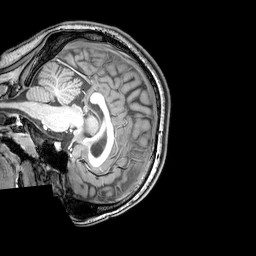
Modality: T1w
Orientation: sagittal
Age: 21
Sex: female
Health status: healthy
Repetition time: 0.081 s
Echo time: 0.037 s